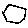
Label: hexagon